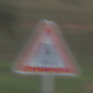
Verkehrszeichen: VerengteFahrbahn
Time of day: SunriseSunset
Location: Outdoor (RoadRail)
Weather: PartlyCloudy
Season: NotSpecified
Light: Natural